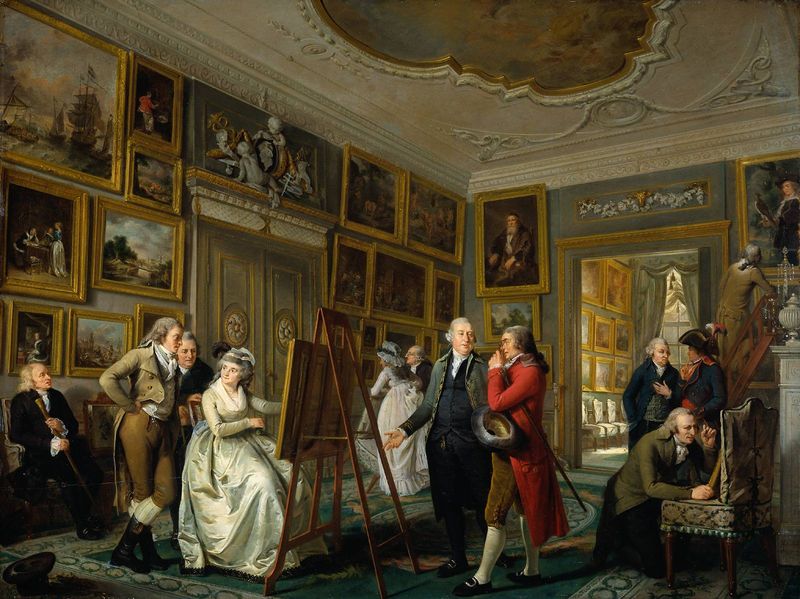
Titel: Die Kunstgalerie von Jan Gildemeester
Künstler: Adriaan de Lelie
Standort: Amsterdam
Institution: Rijksmuseum
Schlagwörter: gemälde, mann, weiß, frauen, grün, menschen, frankreich, frau, hut, kleid, licht, männer, raum, reden, stuhl, tür, zeichnung, zimmer, dame, rot, schloss, gesellschaft, herren, malerei, teppich, alt, wand, barock, rahmen, bild, innenraum, portrait, porträt, schauen, öl, gold, interieur, sessel, decke, girlande, rokoko, genre, kamin, stock, engel, perücke, bilder, türen, hof, türe, besucher, leiter, salon, atelier, maler, malerin, staffelei, stuck, betrachter, galerie, denken, gentleman, künstler, leinwand, stiefel, kunst, malen, portraits, ausstellung, empfang, reichtum, diskussion, kaufen, sammlung, barocke galerie, deckengemälde, deckenibild, deckenspiegel, fresko, fürstliche kunstkammer, fürstliche sammlung, gemäldegalerie, hofmalerei, kabinett, kunstkammer, kunstkenner, mlerin, museum, personengruppe, schatzmeister, schmuckschatulle, stuckdecke, wunderkammer, golden, bildergalerie, gucken, kritiker, deckenfresko, kleod, stuckatur, galerist, staffelie, zeihnen, beurteilen, malen frau